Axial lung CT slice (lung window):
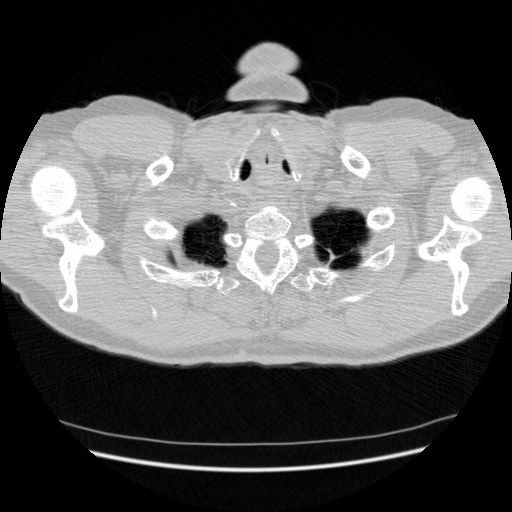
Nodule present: no